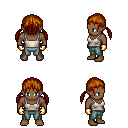
a pixel art fantasy rpg character, male body template, human, dark skin, white pirate shirt, teal pants, brunette twin-tailed hairstyle, gold gloves, four views (front, back, left, right), 2x2 character sprite sheet, small pixel art, hard edges, no anti-aliasing